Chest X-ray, PA view. Patient: 59 years old, sex M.
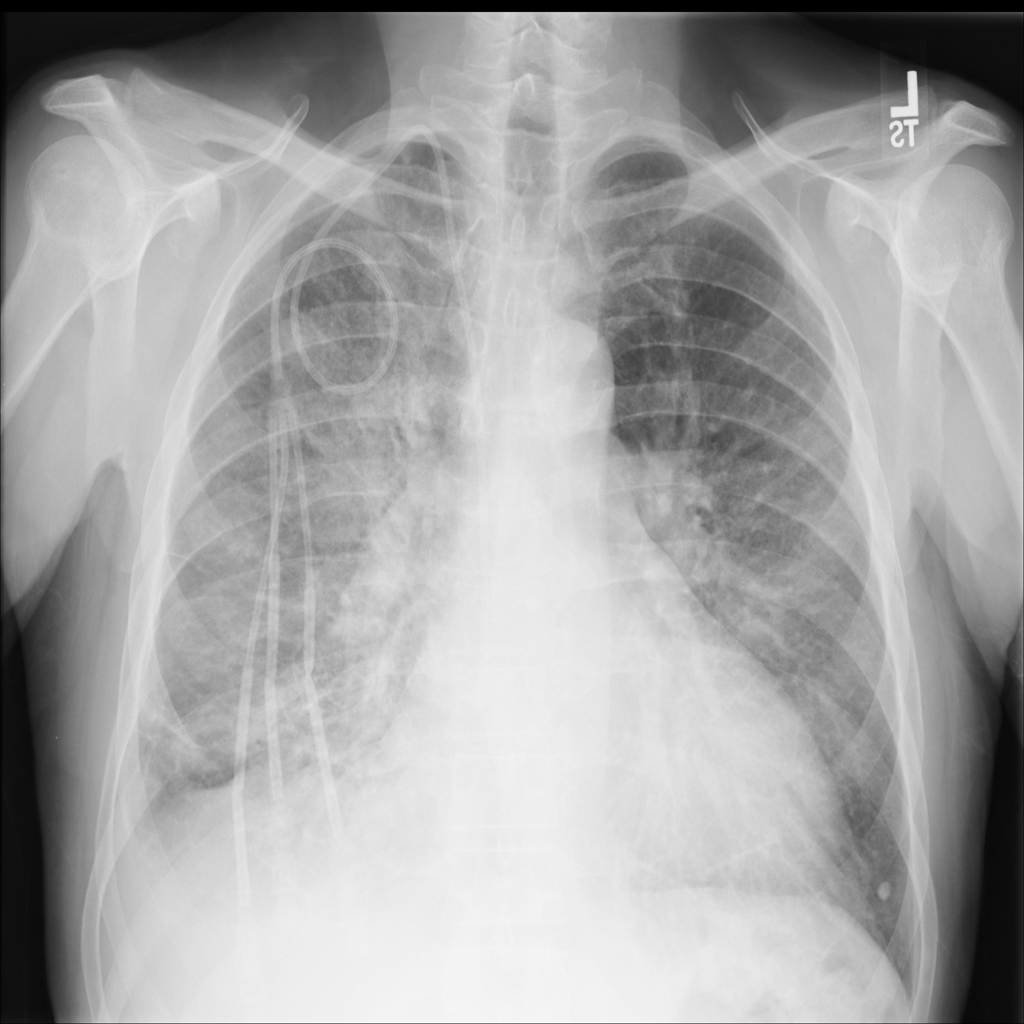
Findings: Effusion, Infiltration